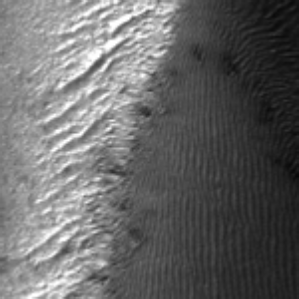
Label: frost